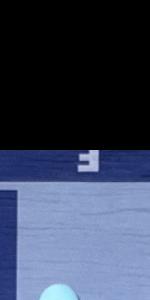
Label: Empty